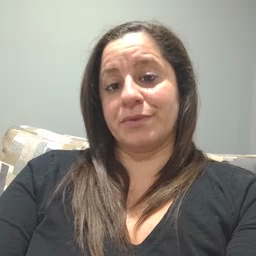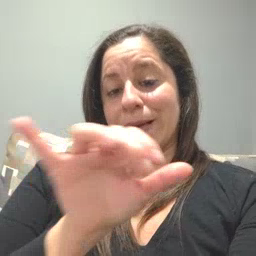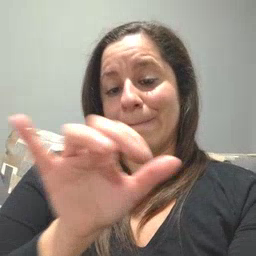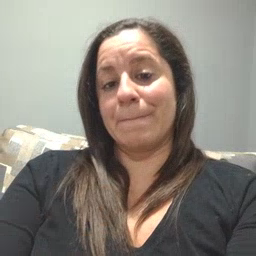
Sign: same